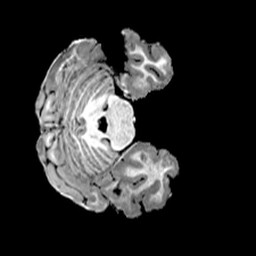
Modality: T1w
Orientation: axial
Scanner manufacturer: siemens
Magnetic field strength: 7 T